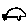
Label: car